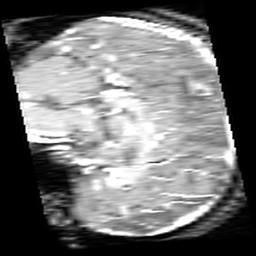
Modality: inplaneT1
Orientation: sagittal
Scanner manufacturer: ge
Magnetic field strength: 3 T
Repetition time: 0.2 s
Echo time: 0.0036 s